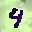
Label: 4